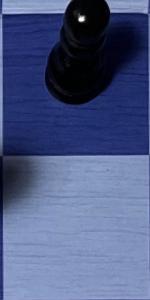
Label: Empty